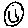
Label: smiley face